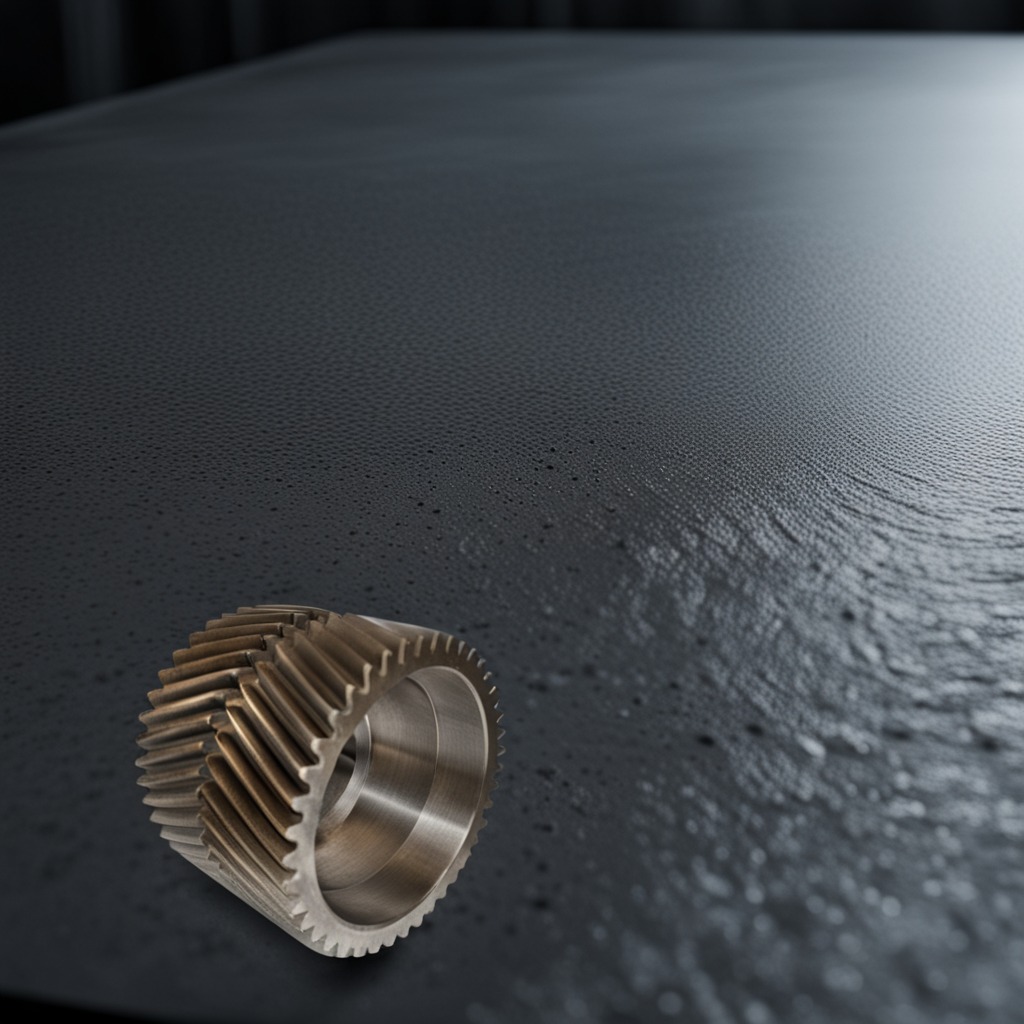
A steel gear with teeth is lying on the clean granite table inside a workshop at night.